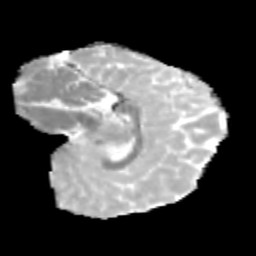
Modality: MD
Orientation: sagittal
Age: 11
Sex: female
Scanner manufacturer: siemens
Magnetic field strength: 3 T
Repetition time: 3.8 s
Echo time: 0.07 s